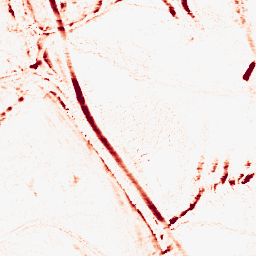
Category: morphological
Decomposition family: morphological_ellipse
Decomposition parameters: operation: opening
width: 5
height: 10
Upsampling method: cubic_mitchell
Upsampling parameters: scale: 4
Upsampling scale: 4